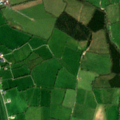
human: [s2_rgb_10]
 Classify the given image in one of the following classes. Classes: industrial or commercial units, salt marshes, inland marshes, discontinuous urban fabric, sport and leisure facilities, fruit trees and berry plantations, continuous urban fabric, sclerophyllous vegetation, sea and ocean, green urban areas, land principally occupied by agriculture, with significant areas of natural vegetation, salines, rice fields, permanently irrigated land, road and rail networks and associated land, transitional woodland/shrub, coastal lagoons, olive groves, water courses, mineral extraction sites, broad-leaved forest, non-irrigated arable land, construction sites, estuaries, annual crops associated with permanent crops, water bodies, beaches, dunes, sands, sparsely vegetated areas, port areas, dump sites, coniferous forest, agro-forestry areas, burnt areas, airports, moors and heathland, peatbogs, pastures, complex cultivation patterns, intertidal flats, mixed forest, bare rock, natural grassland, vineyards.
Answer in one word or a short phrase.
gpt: pastures, complex cultivation patterns, coniferous forest